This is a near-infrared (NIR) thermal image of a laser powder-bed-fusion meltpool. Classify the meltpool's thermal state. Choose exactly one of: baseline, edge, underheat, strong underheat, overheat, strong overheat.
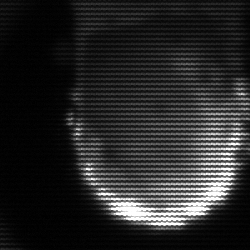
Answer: baseline